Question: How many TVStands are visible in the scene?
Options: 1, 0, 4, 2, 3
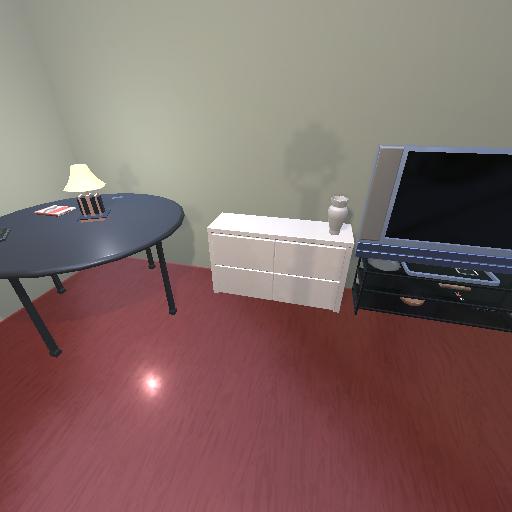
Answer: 1